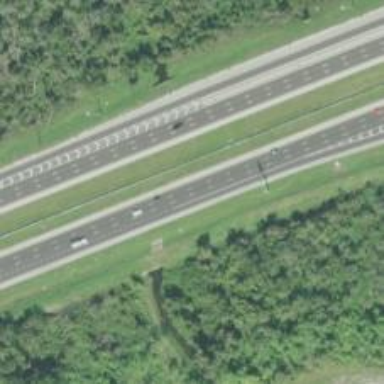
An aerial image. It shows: Motorway junction.